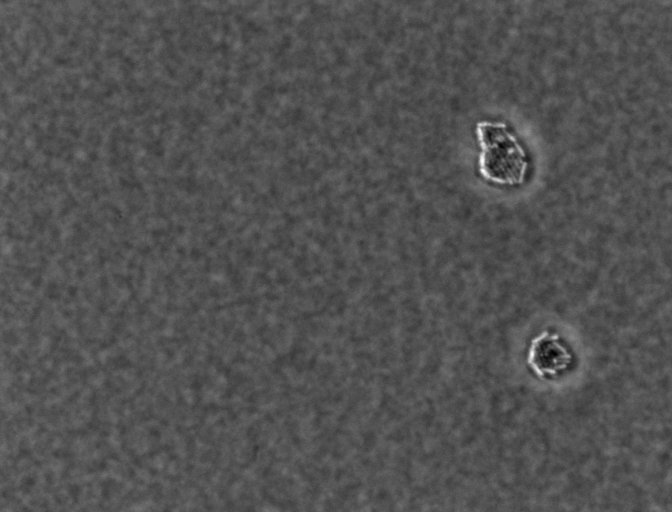
Phase contrast microscopy, 60x objective, 3 h incubation